九年级 · 画法几何学
(本题 3 分) (2022- 浙江温州$\cdot$九年级期中) 如图, 在 $\triangle A B C$ 中, $\angle C=90^{\circ}, A C=B C=6$,点 $D, E$ 分别在 $A C$ 和 $B C$ 上, $C D=2$, 若以 $D E$ 为直径的 $\odot O$ 交 $A B$ 的中点 $F$, 则 $\odot O$的直径是 ( $\quad)$
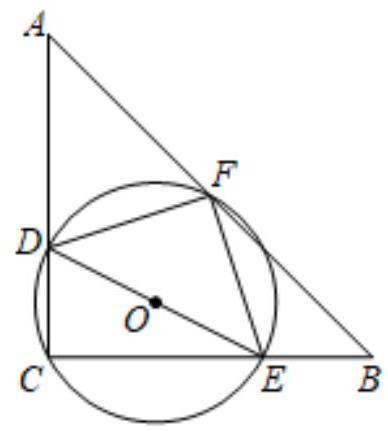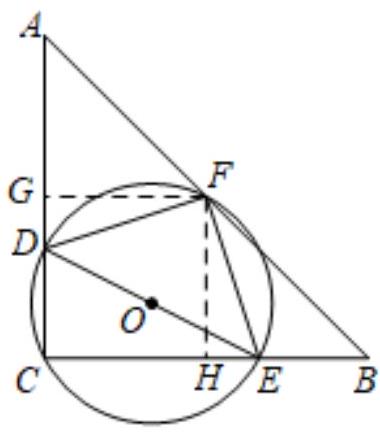
$2 \sqrt{3}$B. 2C. $2 \sqrt{5}$D. 5
答案: C
解析: C【分析】作FGperpAC,FHperpCB,垂足分别为G、H,然后证明triangleDFGcongtriangleEFH,得到DF=EF，再利用勾股定理，即可求出DE的长度.【详解】解：作FGperpAC,FHperpCB,垂足分别为G、H,如图则四边形BCGF是矩形,AC//FH,CB//FG,becauseAC=BC=6,点F是AB的中点,thereforeCG=CH=GF=HF=frac12times6=3,therefore四边形BCGF是正方形,thereforeangleGFH=90^circ,becauseDE是直径,则angleDFE=90^circ,thereforeangleDFG+angleDFH=angleDFH+angleEFH=90^circ,thereforeangleDFG=angleEFH,becauseangleDGF=angleEHF=90^circ,quadGF=HF=3,thereforetriangleDFGcongtriangleEFHthereforeDF=EF,because在直角triangleDFG中,DG=3-2=1,GF=3,thereforeDF=sqrt1^2+3^2=sqrt10=EF,在直角triangleDEF中,DE=sqrt(sqrt10)^2+(sqrt10)^2=2sqrt5;故选：C【点睛】本题考查了圆周角定理,全等三角形的判定和性质,勾股定理,解题的关键是掌握所学的知识,证明DF=EF.